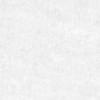
Label: no_change